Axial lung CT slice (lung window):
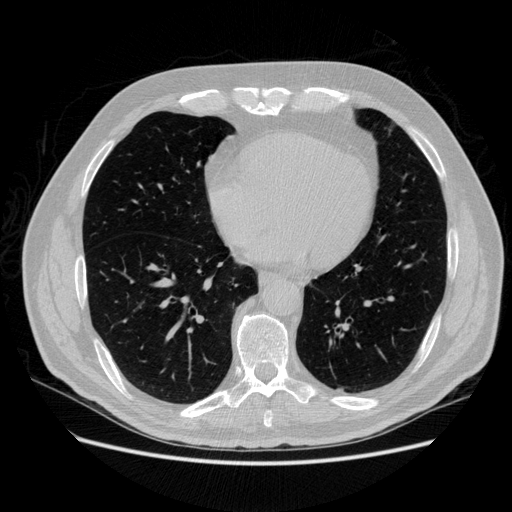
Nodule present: no